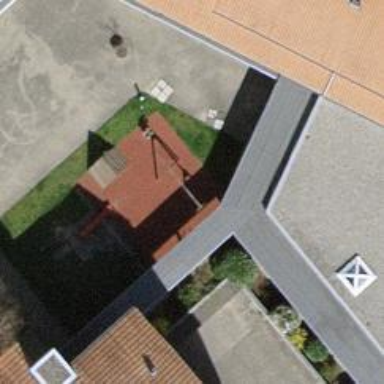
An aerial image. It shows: Playground with swings.